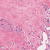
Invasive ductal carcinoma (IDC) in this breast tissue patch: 0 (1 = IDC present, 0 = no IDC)